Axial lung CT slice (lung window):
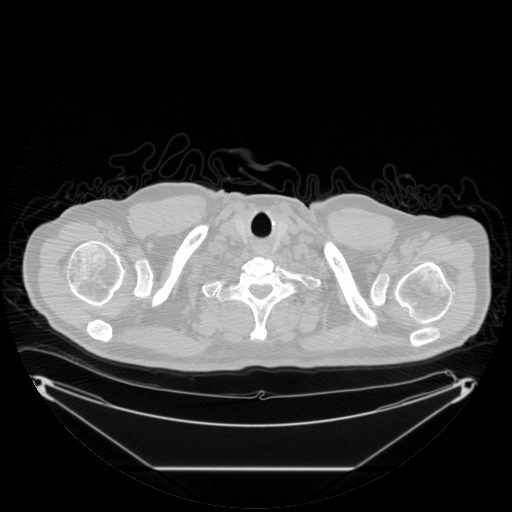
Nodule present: no